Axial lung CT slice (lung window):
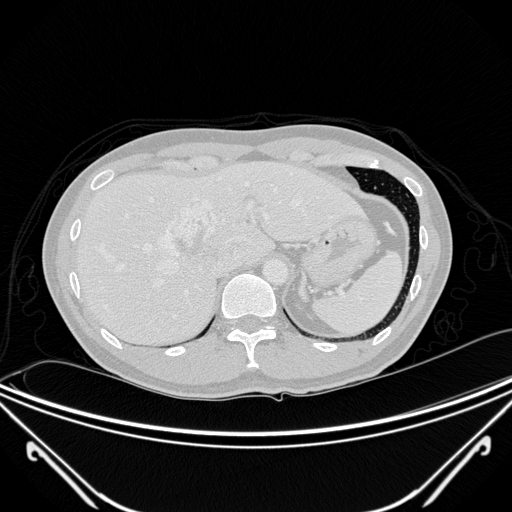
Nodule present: no